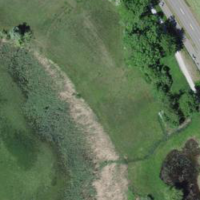
EUNIS habitat code: 23
Species observed at this site:
Pholidoptera griseoaptera
Cornus sanguinea
Carex sylvatica
Dianthus armeria